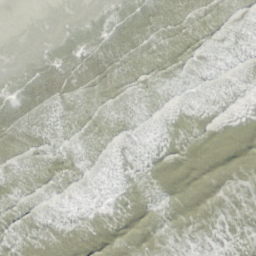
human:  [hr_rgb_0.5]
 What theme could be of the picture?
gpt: beach